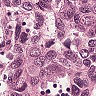
Metastatic tissue present: yes